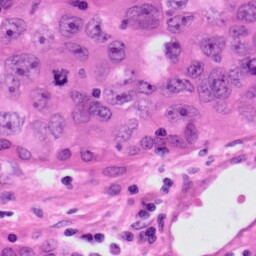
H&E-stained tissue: Lung